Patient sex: M
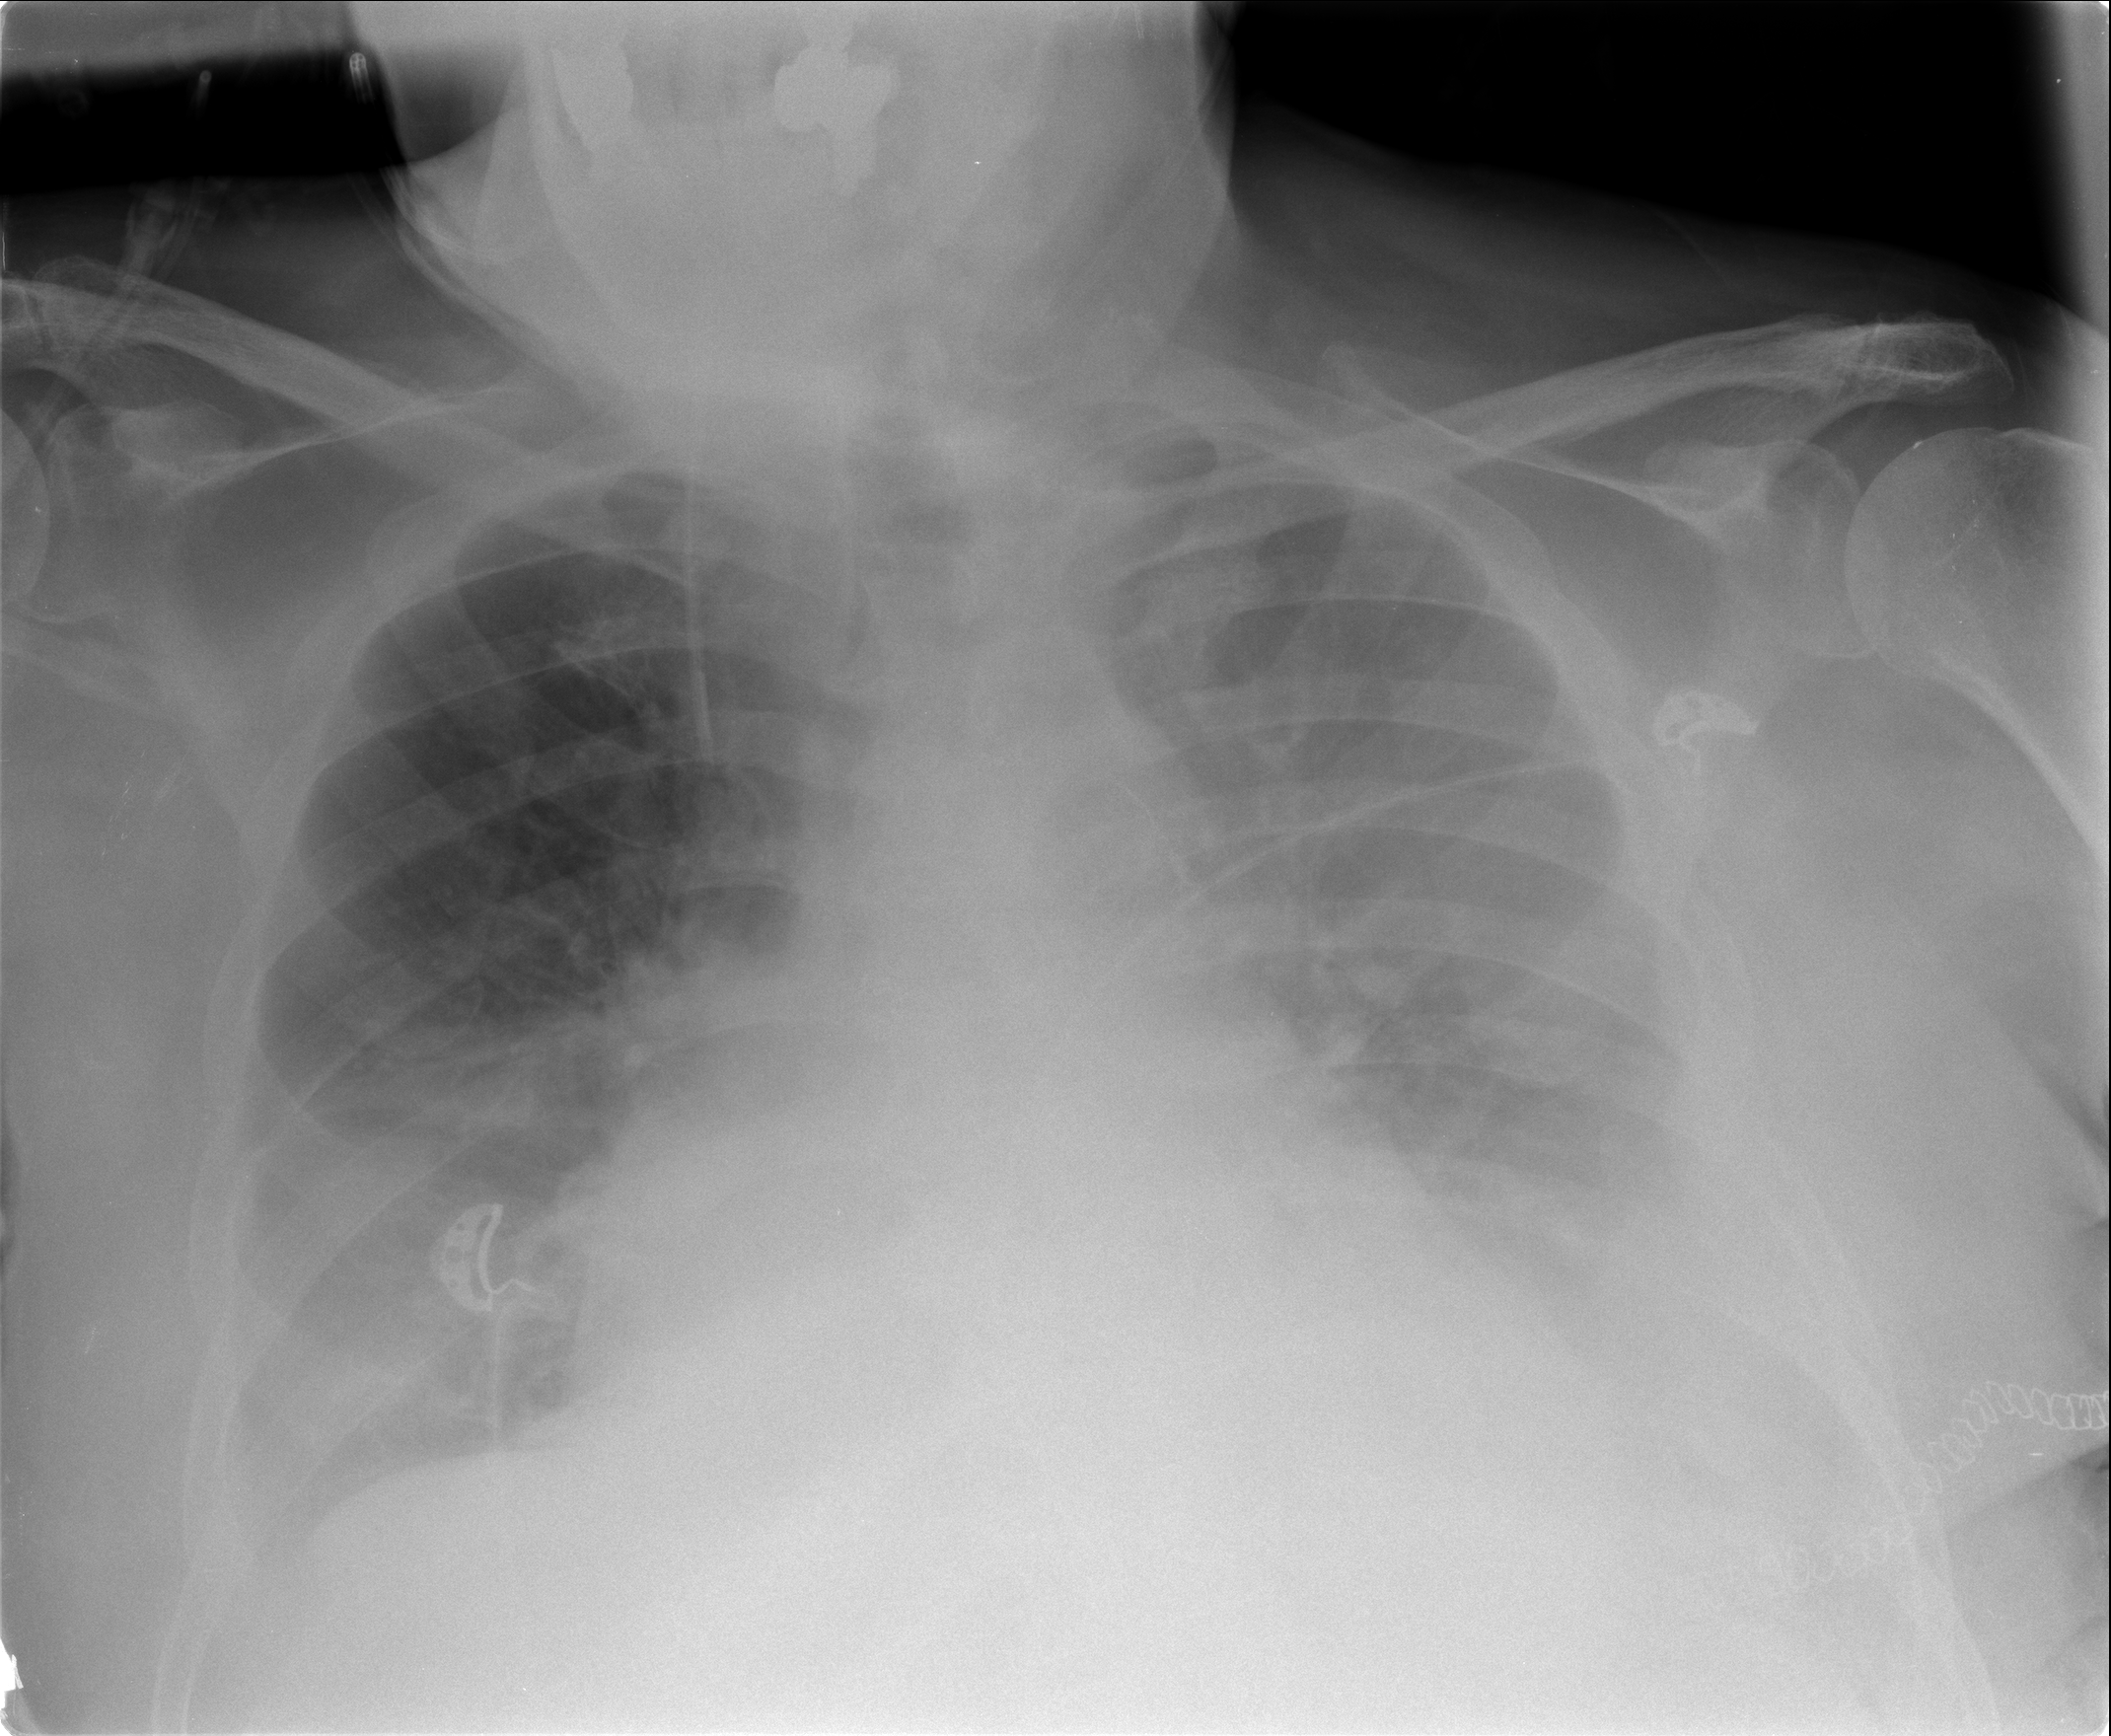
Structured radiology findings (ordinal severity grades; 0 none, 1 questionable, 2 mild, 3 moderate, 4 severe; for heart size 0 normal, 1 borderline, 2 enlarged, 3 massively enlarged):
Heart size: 2
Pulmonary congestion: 2
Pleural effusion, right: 2
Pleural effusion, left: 3
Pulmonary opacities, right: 0
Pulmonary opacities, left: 0
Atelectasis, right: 2
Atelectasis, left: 3